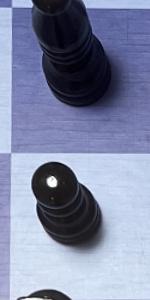
Label: Pawn_Black